Question: I am testing how many requests my web server can respond to, and I'm using a Test project in VS 2010, using a LoadTest running 1 single actual test method. I'm getting results, but I'm not sure what they mean. In the graph below, "Test Response Time", I'm not sure what scale these numbers are from. Any have the legend available?

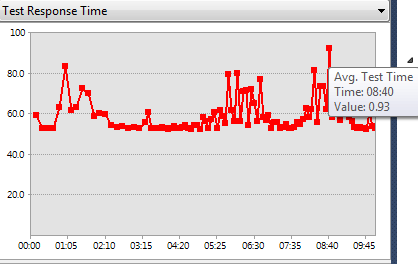
Answer: The 'Test Response Time' is the number of milliseconds it took to run one test. You can find more detailed info (including units) in the view just below the graphs.